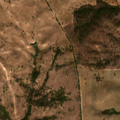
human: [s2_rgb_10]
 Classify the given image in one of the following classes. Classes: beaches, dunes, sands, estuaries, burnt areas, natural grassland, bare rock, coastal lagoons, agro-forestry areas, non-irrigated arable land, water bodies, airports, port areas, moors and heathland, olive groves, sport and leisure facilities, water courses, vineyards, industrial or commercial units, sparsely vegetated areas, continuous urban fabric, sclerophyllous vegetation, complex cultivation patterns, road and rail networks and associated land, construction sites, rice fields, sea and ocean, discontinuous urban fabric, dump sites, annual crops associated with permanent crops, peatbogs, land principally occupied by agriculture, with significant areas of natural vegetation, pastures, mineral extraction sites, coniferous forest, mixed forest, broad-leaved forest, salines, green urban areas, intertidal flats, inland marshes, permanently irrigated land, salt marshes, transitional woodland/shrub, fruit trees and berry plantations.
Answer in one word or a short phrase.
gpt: olive groves, agro-forestry areas, transitional woodland/shrub